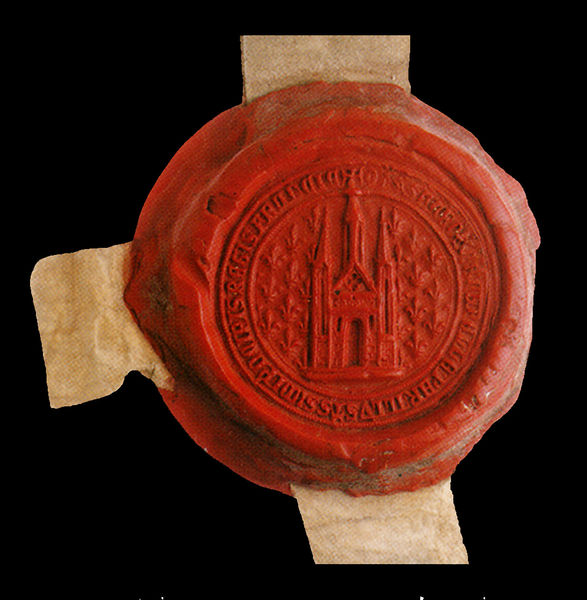
Titel: Die Domherren der Sainte-Chapelle von Paris versprechen, eine Messe des Heiligen Geistes für Jean, Herzog de Berry und seiner Familie zu zelebrieren
Institution: Paris, Archives nationales
Schlagwörter: weiß, bäume, braun, frankreich, orange, schwarz, rot, muster, architektur, band, rahmen, kirche, frontal, gotik, rund, turm, schrift, papier, modell, fassade, inschrift, lack, tor, eindruck, foto, kreuz, türme, dom, lilie, insignie, pergament, portal, wappen, wachs, brief, mittelalter, siegel, lilien, bänder, abdruck, sakralbau, latein, wörter, bourbonen